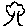
Label: tree